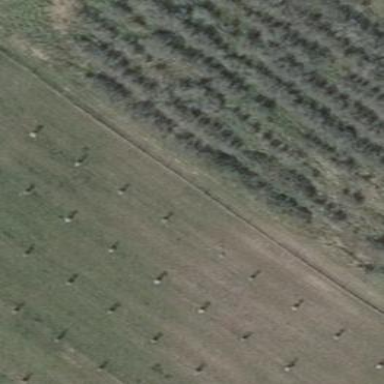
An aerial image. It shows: Orchard.